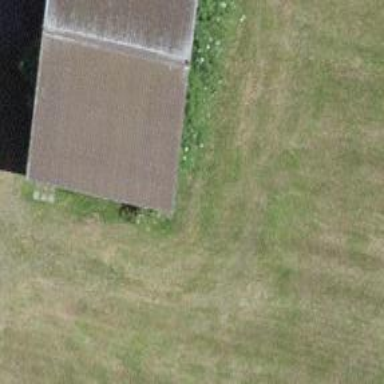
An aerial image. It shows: Shed building.